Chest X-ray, PA view. Patient: 33 years old, sex M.
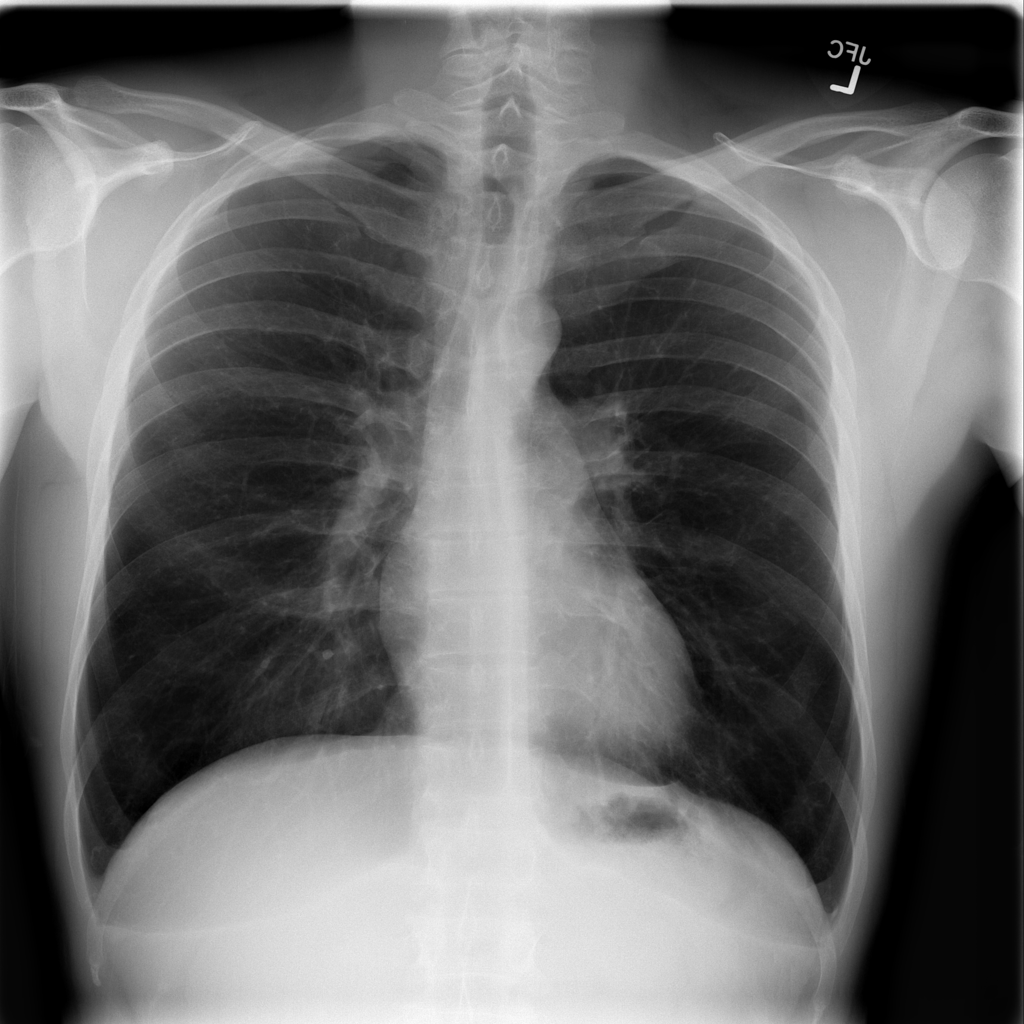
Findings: No Finding